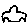
Label: car